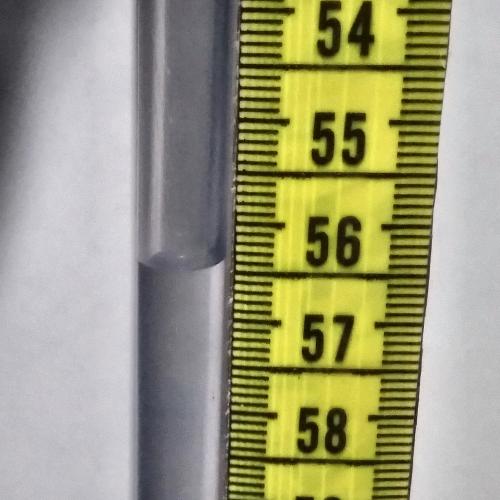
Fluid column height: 56.4 cm